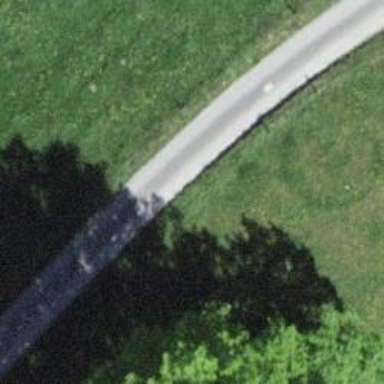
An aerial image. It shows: Asphalt track with grade 1 tracktype.